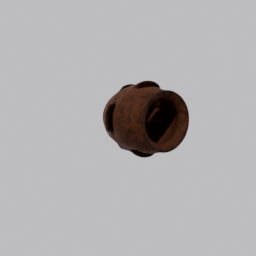
Label: nature